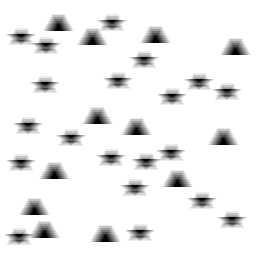
Squares: 0
Triangles: 12
Stars: 20
Total shapes: 32